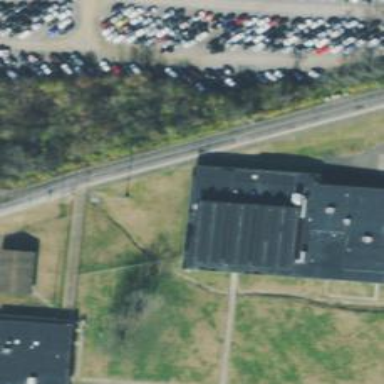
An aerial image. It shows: Prison building.